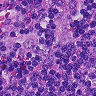
Metastatic tissue present: no